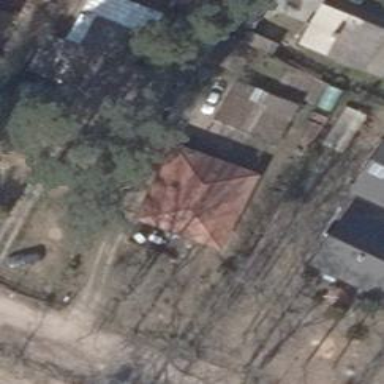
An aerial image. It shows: Simple house.